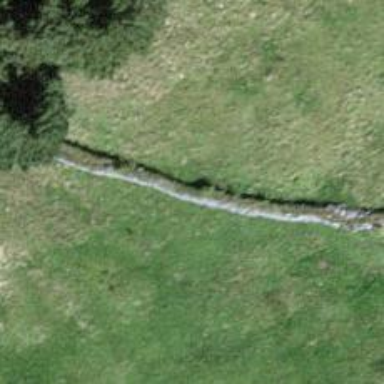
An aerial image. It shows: Wall is shown in the image.